Field crop: maize
Growth stage: 2
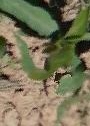
Species: maize